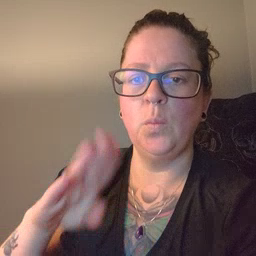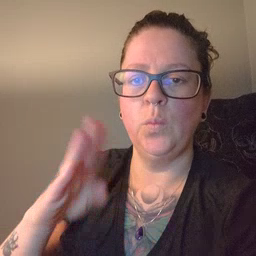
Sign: open